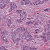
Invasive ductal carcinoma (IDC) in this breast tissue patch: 1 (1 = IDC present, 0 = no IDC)